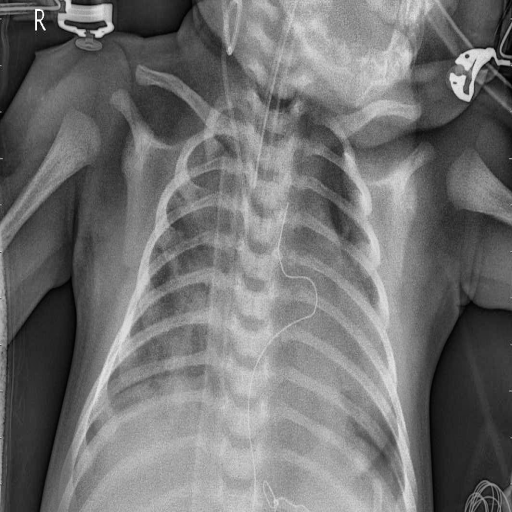
Finding: PNEUMONIA